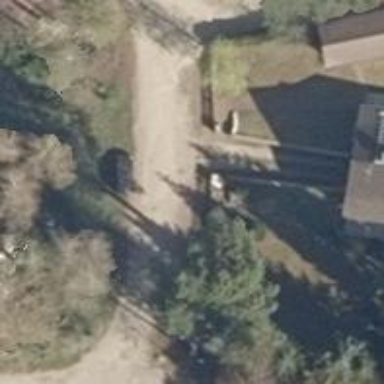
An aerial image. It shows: Driveway leading to service road.